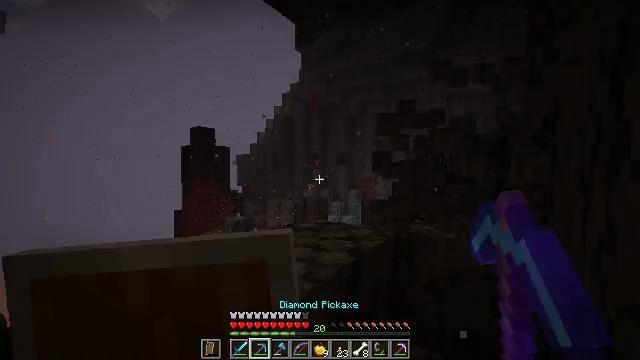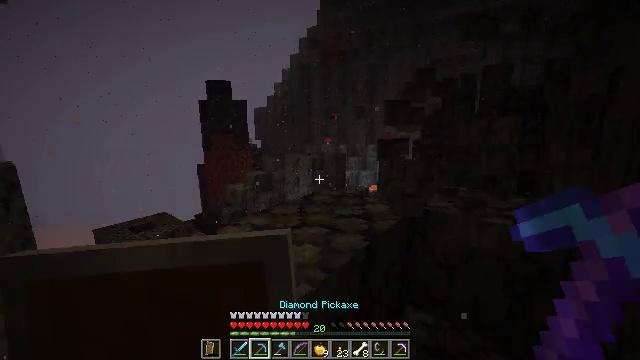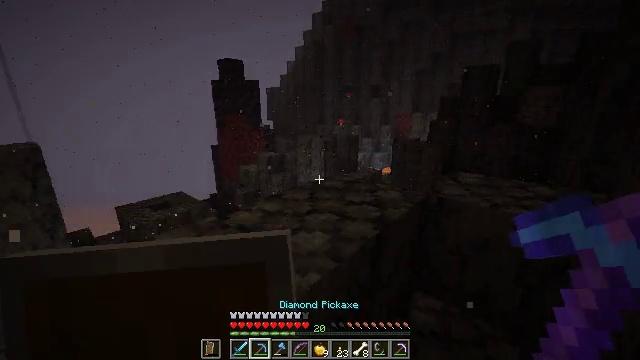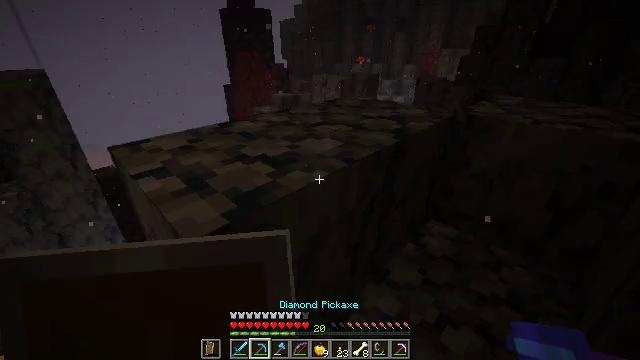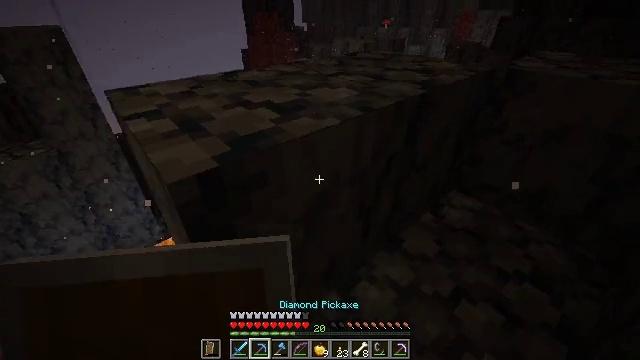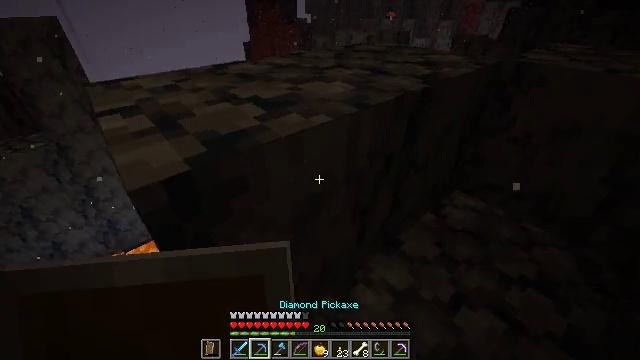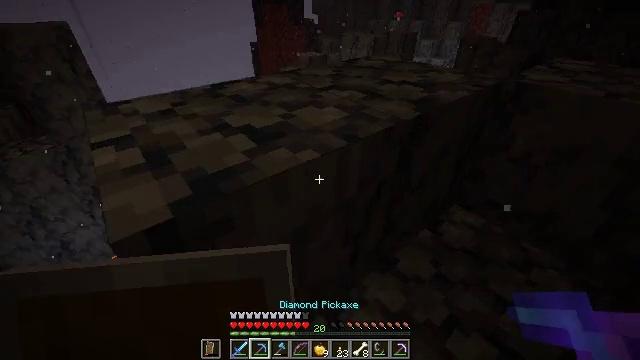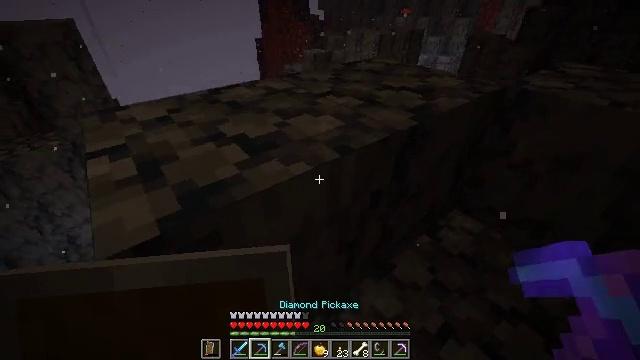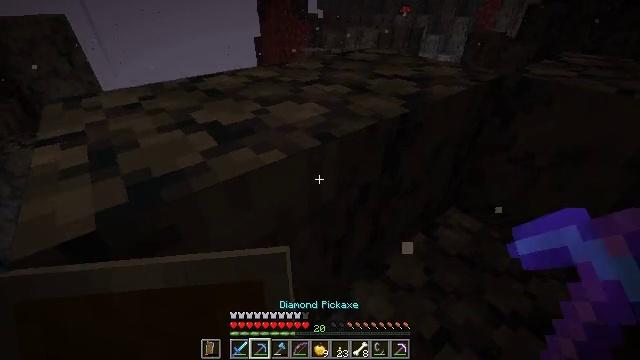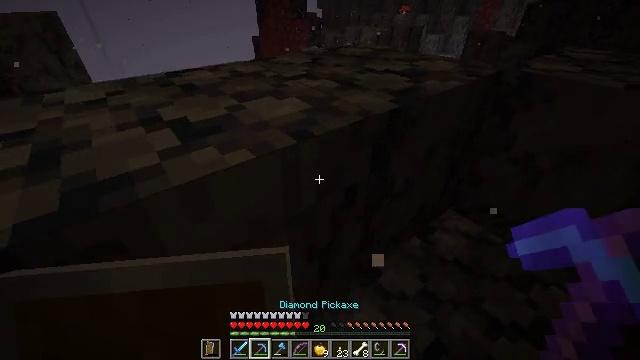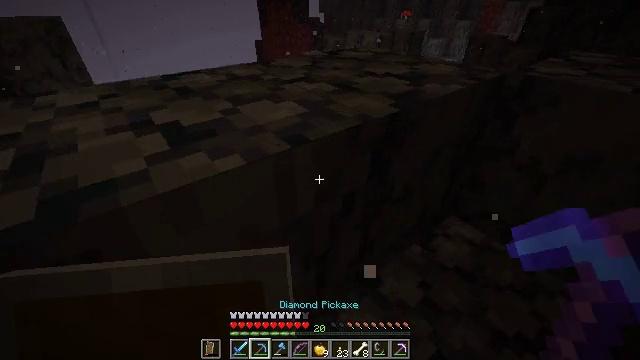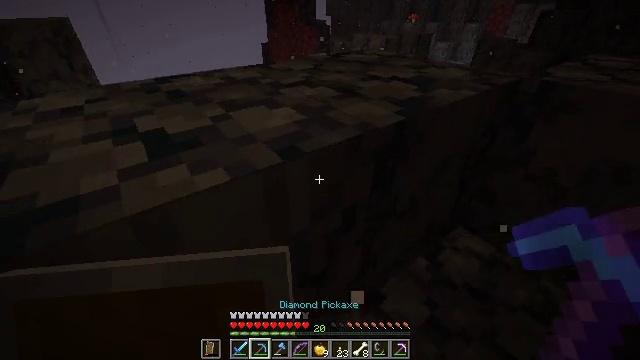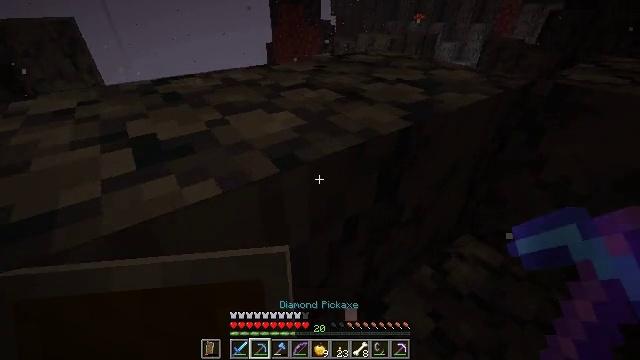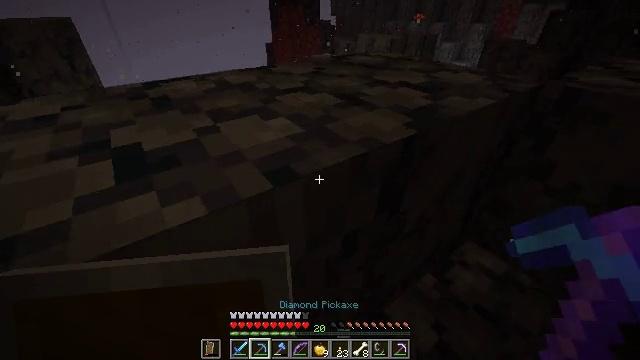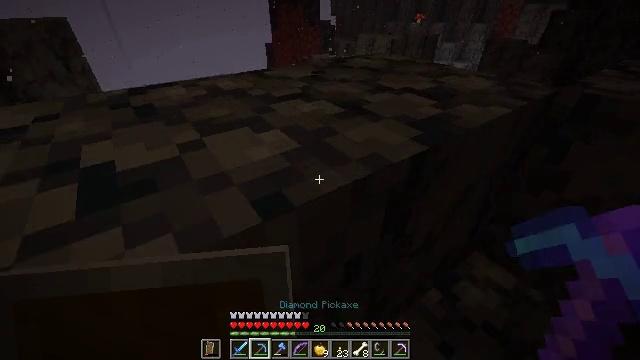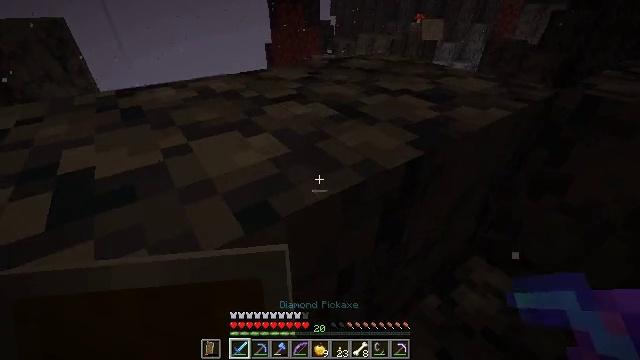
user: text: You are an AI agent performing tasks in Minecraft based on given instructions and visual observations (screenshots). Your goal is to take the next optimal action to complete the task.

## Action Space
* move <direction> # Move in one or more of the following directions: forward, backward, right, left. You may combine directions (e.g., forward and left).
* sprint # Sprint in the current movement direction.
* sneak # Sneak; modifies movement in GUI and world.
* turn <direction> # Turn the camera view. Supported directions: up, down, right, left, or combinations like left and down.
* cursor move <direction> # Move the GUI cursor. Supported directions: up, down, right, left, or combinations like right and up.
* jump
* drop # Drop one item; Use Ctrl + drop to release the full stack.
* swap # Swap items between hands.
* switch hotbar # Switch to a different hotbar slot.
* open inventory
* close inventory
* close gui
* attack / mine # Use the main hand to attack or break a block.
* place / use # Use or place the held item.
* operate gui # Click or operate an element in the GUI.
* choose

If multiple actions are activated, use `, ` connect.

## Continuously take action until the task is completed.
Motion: motion action
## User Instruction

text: Defeat a magma cube.
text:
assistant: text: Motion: move forward, sneak, turn left and down
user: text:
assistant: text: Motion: move forward, sneak, turn left and down
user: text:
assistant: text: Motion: move forward and move right, sneak, turn left and down
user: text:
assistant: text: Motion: move forward and move right, sneak, turn left and down
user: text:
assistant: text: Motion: move forward and move right, sneak, turn down
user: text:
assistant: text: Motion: move right, sneak, turn left
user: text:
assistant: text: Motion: move forward and move right, sneak, turn left
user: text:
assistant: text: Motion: move forward and move right, sneak
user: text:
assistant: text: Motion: move forward, sneak
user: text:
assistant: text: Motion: move forward, sneak
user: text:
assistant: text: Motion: move forward, sneak, turn left
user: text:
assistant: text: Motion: move forward, sneak
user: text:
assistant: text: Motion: move forward, sneak
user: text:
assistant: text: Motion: move forward, sneak
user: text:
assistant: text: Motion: move forward, sneak, switch to hotbar 1
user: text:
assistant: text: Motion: move forward, sneak, switch to hotbar 1
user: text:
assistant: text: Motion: move forward, sneak, jump, switch to hotbar 1
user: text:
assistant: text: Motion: move forward, sneak, jump
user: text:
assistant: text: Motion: move forward, sneak, jump
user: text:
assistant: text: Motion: move forward, jump
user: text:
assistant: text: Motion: move forward, jump
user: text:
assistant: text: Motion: move forward
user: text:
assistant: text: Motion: move forward, turn left
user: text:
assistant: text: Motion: move forward
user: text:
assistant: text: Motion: sneak
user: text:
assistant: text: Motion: sneak
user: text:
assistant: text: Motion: sneak
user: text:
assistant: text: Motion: sneak
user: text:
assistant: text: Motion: sneak, turn right
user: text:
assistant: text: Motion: sneak, turn right and down